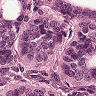
Metastatic tissue present: yes